Question: I wanna to replicate the HUD functionality of <URL> in Delphi with firemonkey.
This is what look like in iPhone:

The main issue is how make the form semi-transparent & completely remove the borders.
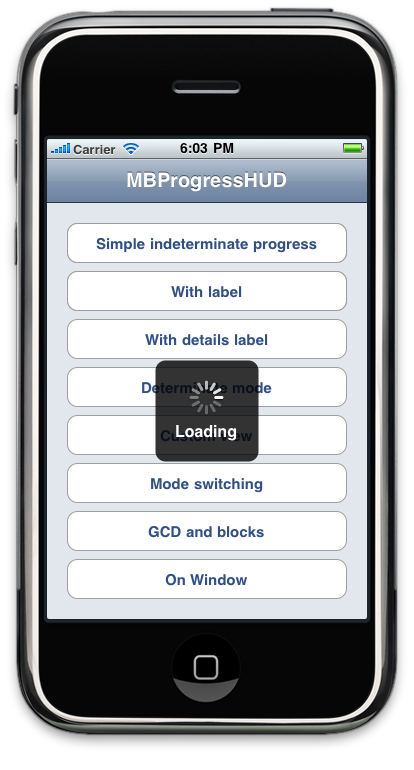
Answer: Create your Firemonkey HD form, set it's 'Fill.Kind' to 'bkNone', and it's 'Fill.Color' to 'Null'. Additionally, set it's 'Transparency' property to True, and it's 'BorderStyle' to 'bsNone'.
Create a TRectangle (or any shape), and set the 'Stroke.Kind' property to 'bkNone'. Set it's 'Fill.Color' to 'Gray', it's 'Opacity' to 0.5.
Create a 'TAniIndicator' and 'TLabel' with parent of both as the form. It's 'Opacity' remains at 1.0. Optionally, also create a 'TImage' and make it the exact same size and position as the 'TAniIndicator'.
From there, it's simply a case of working with 'TFloatAnimation' on the TAniIndicator when you want to change the image (to a tick or such) and the label text to simply change to whatever message you want to display. Ideally, you simply create a procedure that accepts either a string or integer as a variable, and then modify the text and indicator/image to match that. For example;
'''
Procedure TForm1.Process(Mode : Integer);
Begin
if Mode = 1 then
begin
AniIndicator1.Enabled := True;
AniIndicator1.Visible := True;
Image1.Visible := False;
Label1.TextAlign := TTextAlign.taCenter; // Must be called to reset alignment
Label1.Text := 'Loading';
End
else if Mode = 2 then
Begin
AniIndicator1.Enabled := False;
AniIndicator1.Visible := False;
Label1.TextAlign := TTextAlign.taCenter; // Must be called to reset alignment
Image1.Bitmap.LoadFromFile('Tick.png');
Image1.Visible := True;
Label1.Text := 'Complete!';
end;
end;
'''
You can then create a tpanel in your main form, and then add the above form (that contains the 'TAniIndicator, label, and rectangle') as a child component. You then call the procedure you created with a valid mode variable and it'll run as you indicated in the code. It's easy enough to add more modes and i've done something similar with one of my own applications (although it was related to 'TRectangle' rather than creating an indicator).